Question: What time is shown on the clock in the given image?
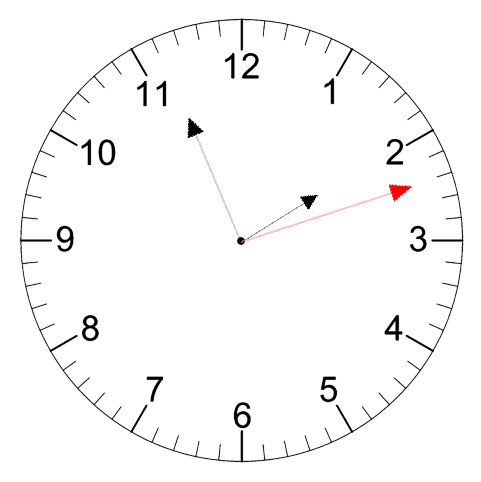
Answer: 01:56:12